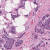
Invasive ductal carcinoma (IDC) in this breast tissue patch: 1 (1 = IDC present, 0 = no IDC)